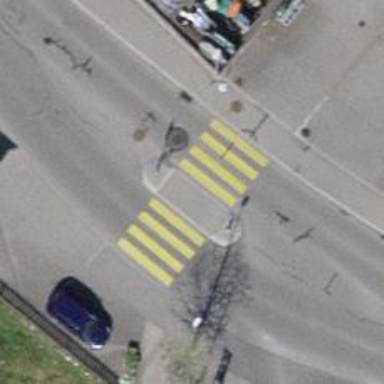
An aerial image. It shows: Zebra crossing on the road.